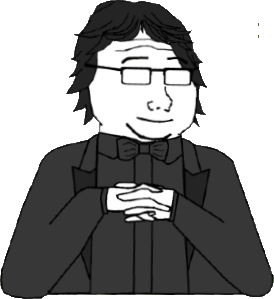
Label: 5_Abusive_Wife